The plot is a time-scale (wavelet) decomposition of a bearing vibration signal. Diagnose the bearing from this image, choosing from: normal, inner_race, outer_race, ball.
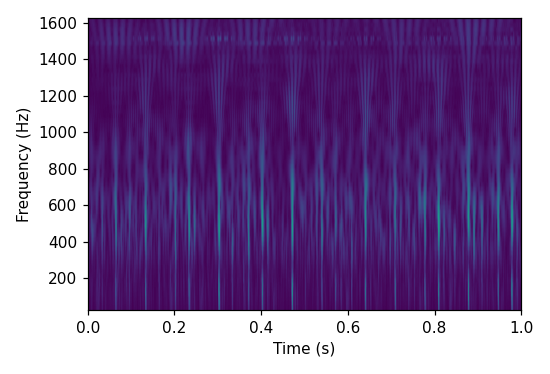
Answer: inner_race